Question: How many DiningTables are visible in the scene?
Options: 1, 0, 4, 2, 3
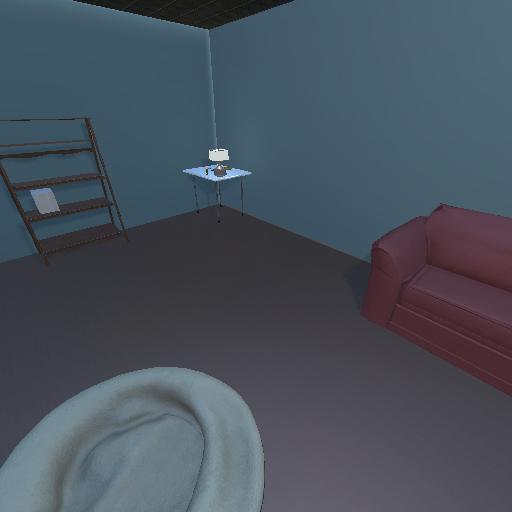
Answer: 1